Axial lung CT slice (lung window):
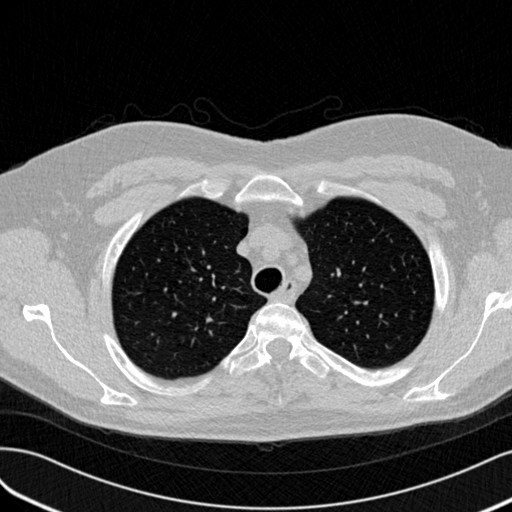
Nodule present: no